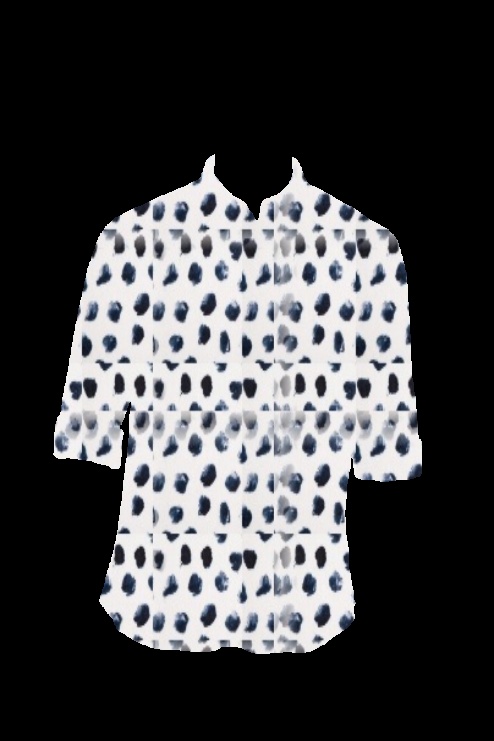
white black dot button up tee